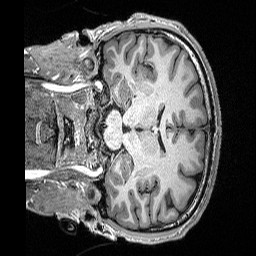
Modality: T1w
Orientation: coronal
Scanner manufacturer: siemens
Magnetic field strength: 3 T
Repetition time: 2.3 s
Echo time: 0.00298 s